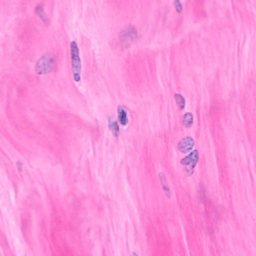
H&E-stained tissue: Breast